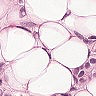
Metastatic tissue present: yes